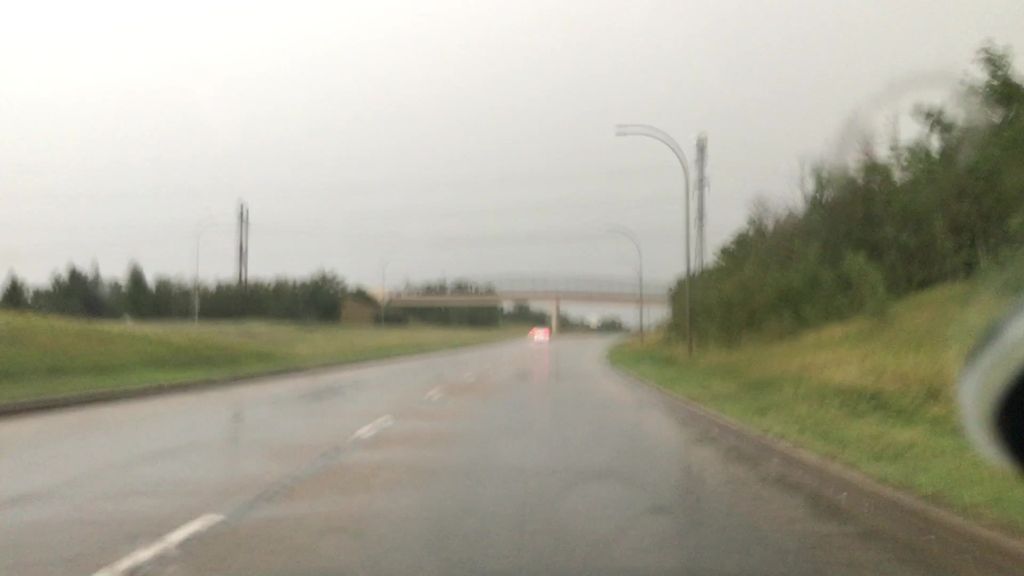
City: edmonton